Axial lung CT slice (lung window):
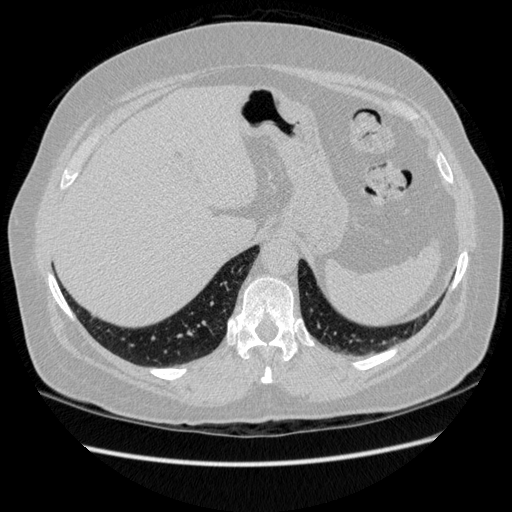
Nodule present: no